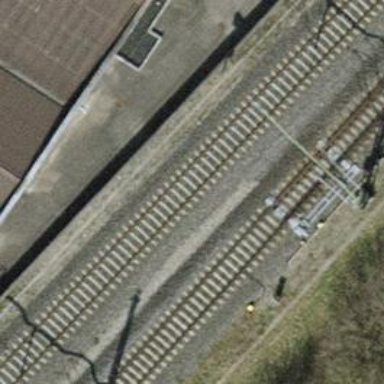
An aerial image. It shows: Solitary milestone along the railway.